Question: My code here produces a bar graph with labels on each bar of the y value.
I would like to only show the last 4 data points as the labels. What is the best way to do it?

'''
library(data.table)
library(ggplot2)
df <- data.table(x= c(1,2,3,4,5,6,7,8,9,10), y=c(4,1,-3,-5,4,1,2,4,2,-3))
ggplot(df, aes(x=x, y=y)) +
geom_bar(stat="identity") +
geom_text(aes(y=y, ymax=y, label=y),
position= position_dodge(width=0.9), vjust=-.5, color="red")
'''
Thank you very much.
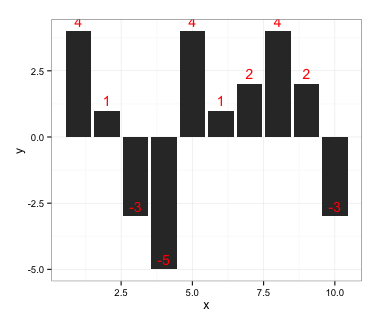
Answer: Thanks to @user20650 for the quick response. Subsetting the gem_text did the trick. Thank you very much!
Here is the updated code:
'''
library(data.table)
library(ggplot2)
df <- data.table(x= c(1, 2, 3, 4, 5,6,7,8,9,10), y=c(4, 1,-3,-5,4,1,2,4,2,-3))
ggplot(df, aes(x=x, y=y)) +
geom_bar(stat="identity") +
geom_text(data=subset(df, x>6), aes(y=y, ymax=y, label=y),
position= position_dodge(width=0.9), vjust=-.5, color="red")
'''